Field crop: tomato
Growth stage: 1
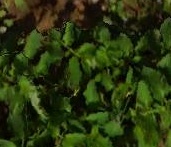
Species: tomato